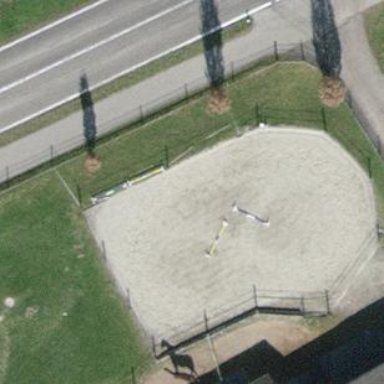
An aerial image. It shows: Equestrian pitch used for leisure and sports activities.